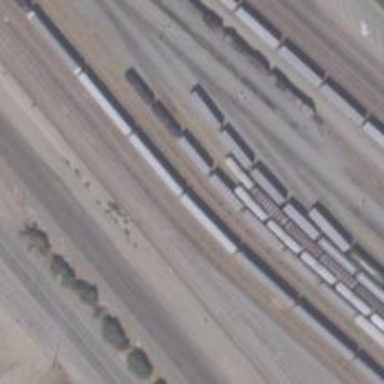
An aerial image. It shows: Railway yard.